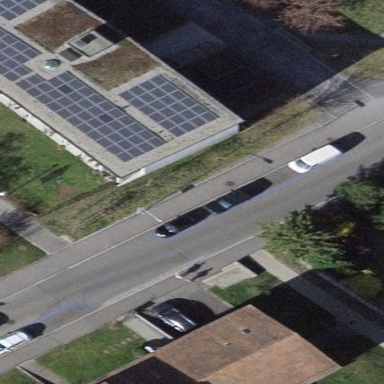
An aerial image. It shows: Parking lane.